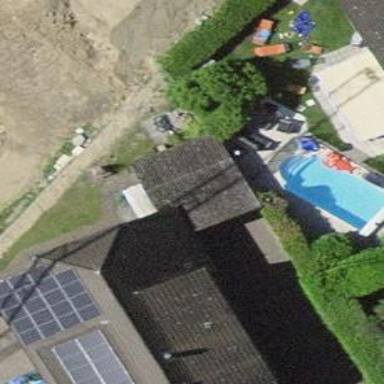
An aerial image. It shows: Garage.